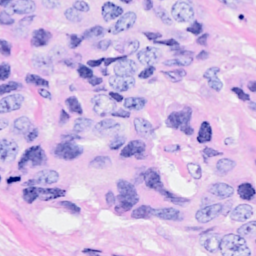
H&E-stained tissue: Breast